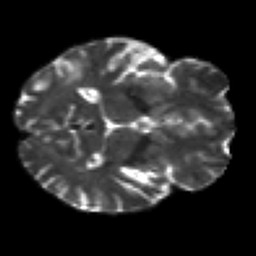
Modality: T2w
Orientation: axial
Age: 52
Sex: male
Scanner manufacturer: siemens
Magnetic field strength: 3 T
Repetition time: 7.3 s
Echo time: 0.087 s